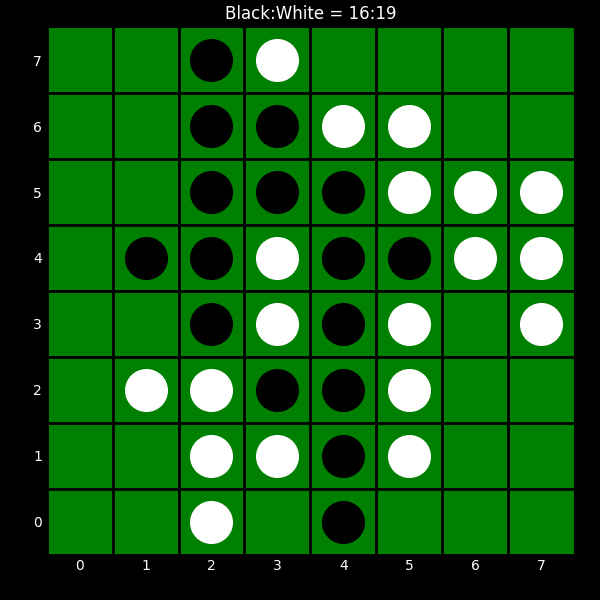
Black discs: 16
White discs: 19